Question: I have two tables Salespeople and members where salesid is pk in salespeople table and foreignkey in members table and I am trying to get the count of number of members each salesperson is working with.
But my sql query is throwing an error stating not a group by expression. I tried solving it using the joins but that didn't work either.
'''
SELECT s.firstname, s.lastname, COUNT(s.salesid) AS MemCount
FROM salespeople s
LEFT JOIN members m ON s.salesid = m.salesid
GROUP BY s.salesid;
'''
'ORA-00979: not a GROUP BY expression'
I would appreciate if any one can throw some light on this issue.
Many Thanks.

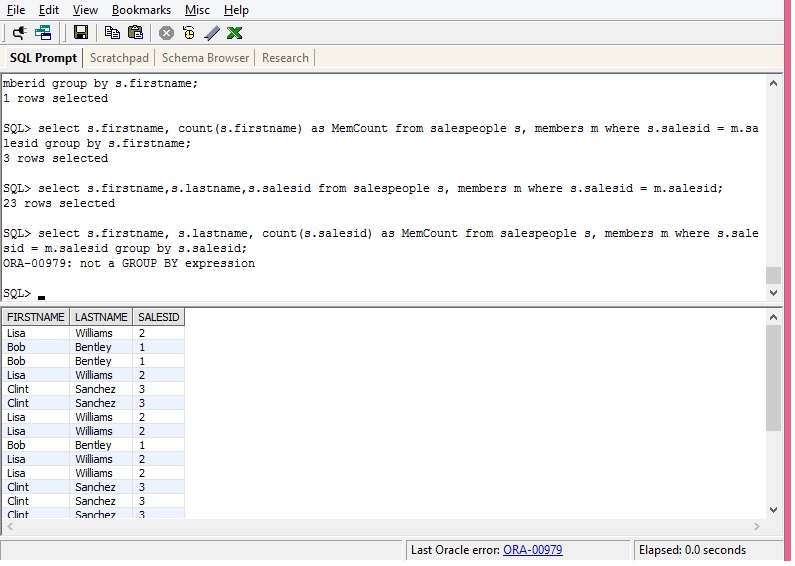
Answer: You're selecting fields '(firstname, lastname)' not in your 'group by' '(salesid)'. Because fields that are not in your 'group by' could vary within a group, the db won't know which value from the group to return, so a lot of dbs won't let you select fields that are not in your group by.
You can modify your query by adding firstname, lastname to your group by i.e.
'... group by m.salesid, s.firstname, s.lastname'